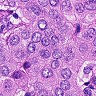
Metastatic tissue present: yes